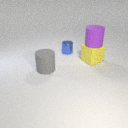
large gray rubber cylinder to the left of small blue metal cylinder